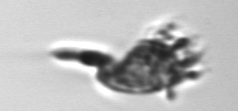
Label: Tontonia_appendiculariformis